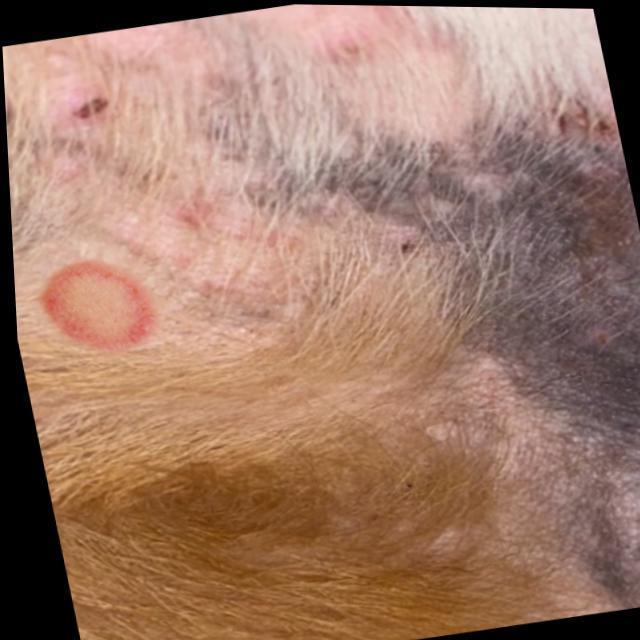
Canine ringworm (Dermatophytosis) — fungal infection caused by Microsporum or Trichophyton. Presents with circular alopecia, scaling, crusting, and broken hairs.